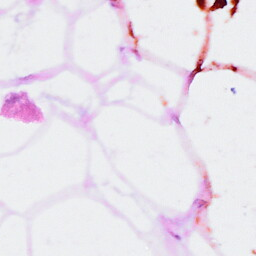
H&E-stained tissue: Breast